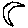
Label: moon